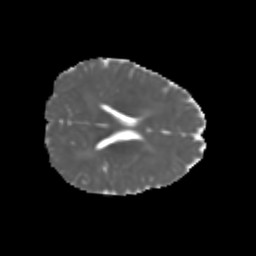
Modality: MD
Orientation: axial
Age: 6
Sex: male
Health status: healthy